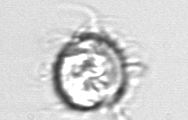
Label: Leegaardiella_ovalis